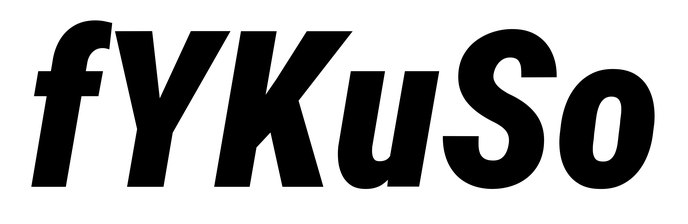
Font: Roboto-Italic_Condensed_Black_Italic